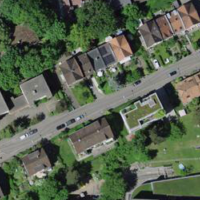
EUNIS habitat code: 55
Species observed at this site:
Carpinus betulus
Melilotus albus